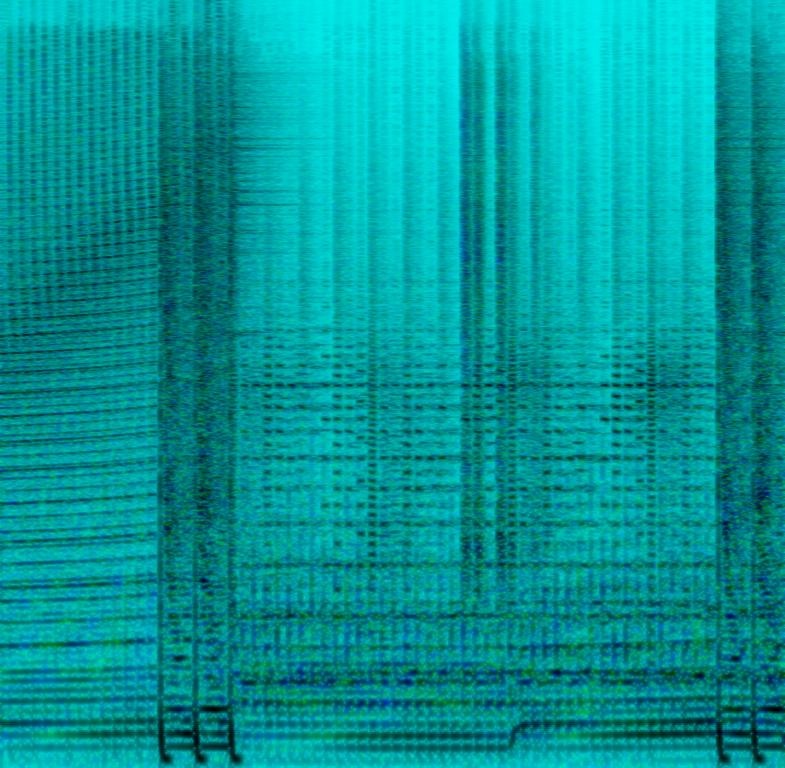
The Electro song loop features a build up section that consists of intense siren sound effect, synth bass swell, arpeggiated synth melody, punchy kick layered with synth stabs, snare rolls and some claps. It sounds suspenseful, intense and exciting.